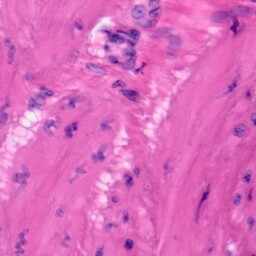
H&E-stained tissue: Skin